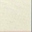
Piece: xx